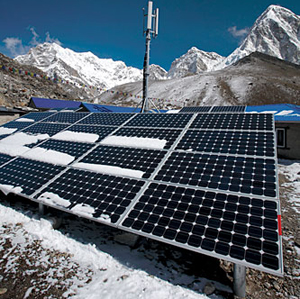
Label: Snow-Covered